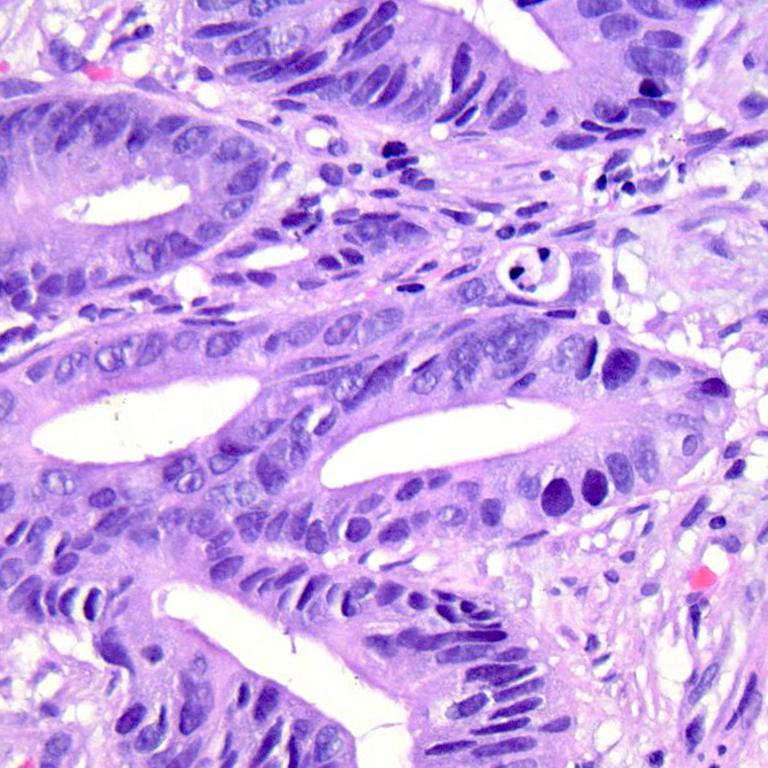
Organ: colon
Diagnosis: adenocarcinomas